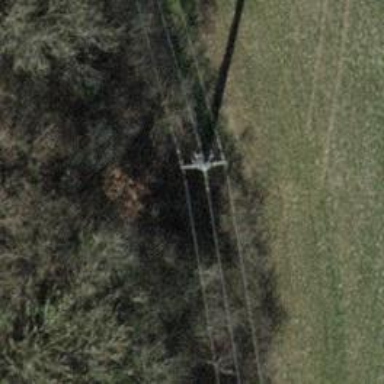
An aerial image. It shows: Minor power line.